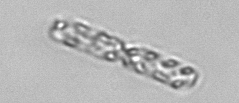
Label: Dactyliosolen_fragilissimus